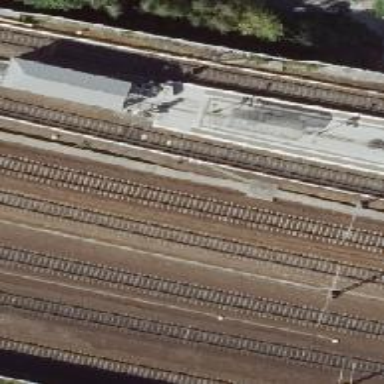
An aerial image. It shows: Railway signal.